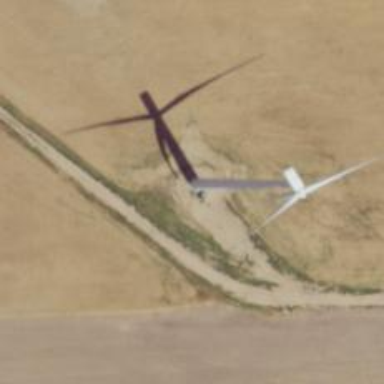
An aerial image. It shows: Wind generator powered by horizontal axis wind turbine.